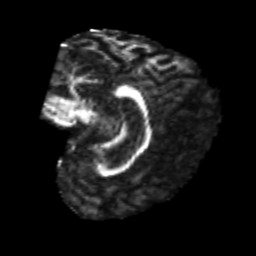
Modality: FA
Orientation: sagittal
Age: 24
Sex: male
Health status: healthy
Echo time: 0.074 s